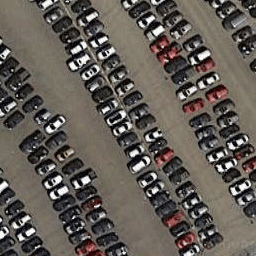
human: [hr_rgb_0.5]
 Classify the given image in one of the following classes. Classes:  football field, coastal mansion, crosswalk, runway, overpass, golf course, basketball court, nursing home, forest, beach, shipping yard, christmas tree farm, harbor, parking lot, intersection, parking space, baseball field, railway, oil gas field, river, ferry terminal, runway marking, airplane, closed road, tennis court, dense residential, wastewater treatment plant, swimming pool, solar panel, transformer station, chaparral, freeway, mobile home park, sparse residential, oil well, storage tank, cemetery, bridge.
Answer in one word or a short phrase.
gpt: parking lot